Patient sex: M
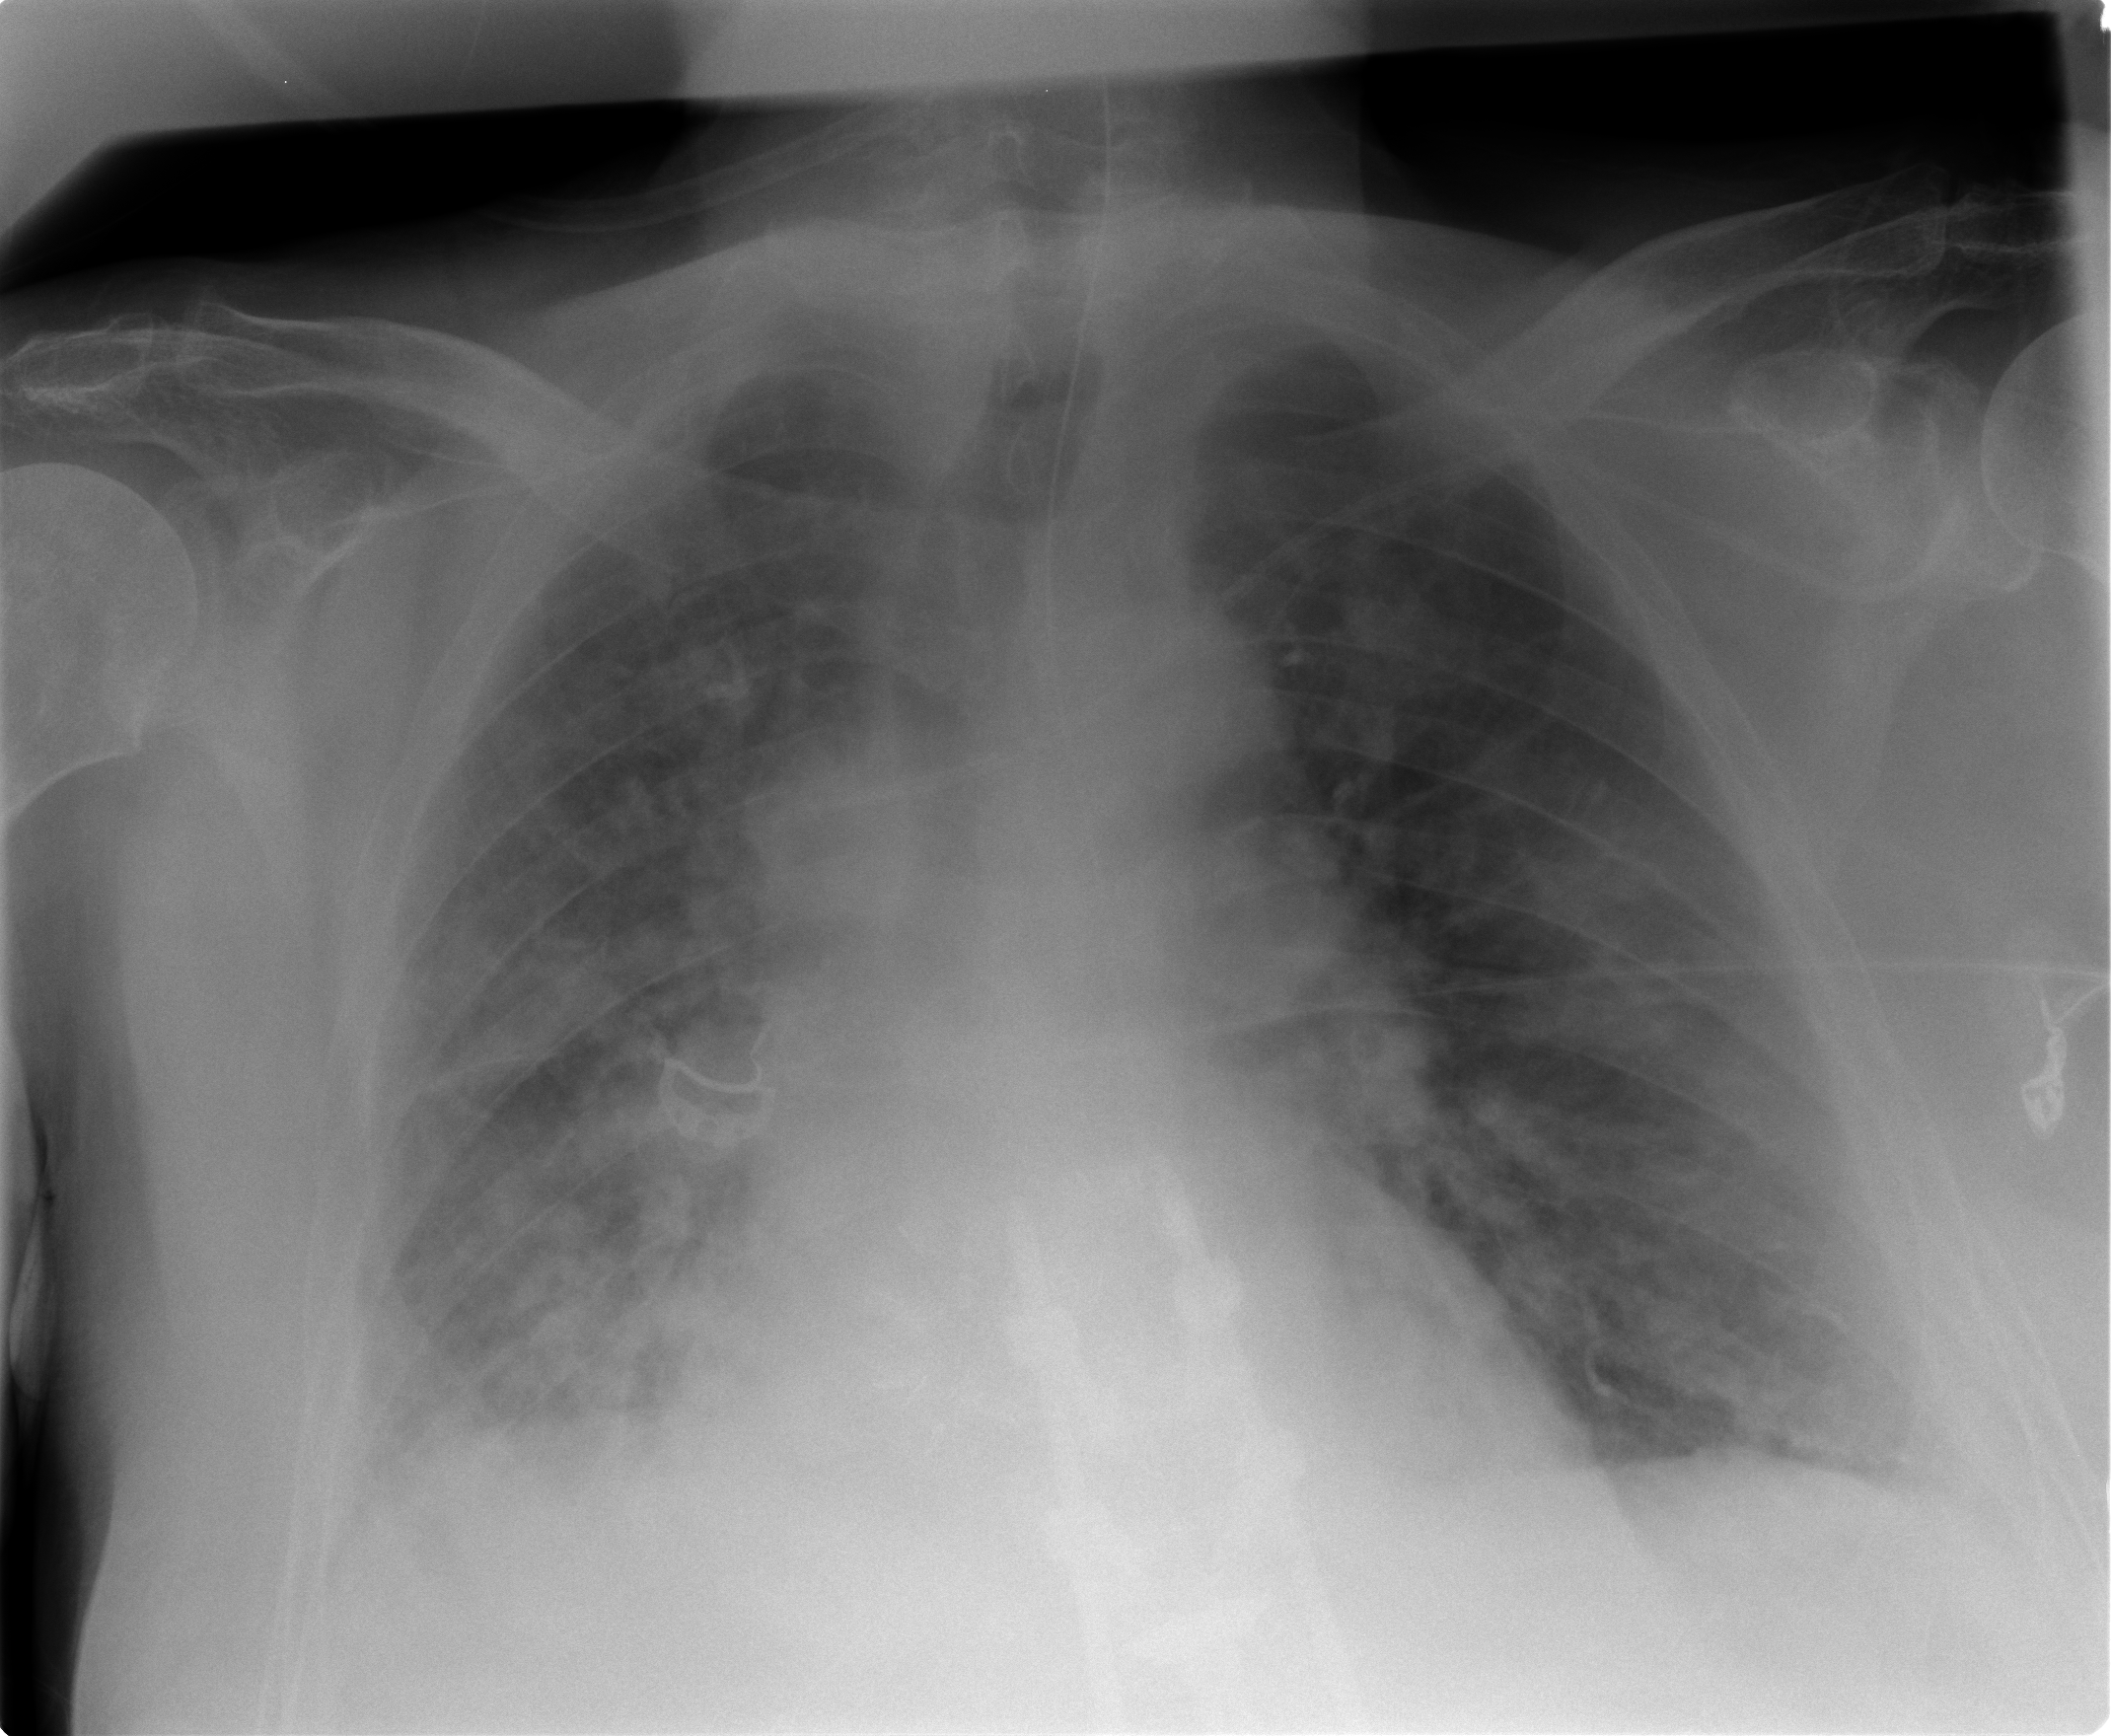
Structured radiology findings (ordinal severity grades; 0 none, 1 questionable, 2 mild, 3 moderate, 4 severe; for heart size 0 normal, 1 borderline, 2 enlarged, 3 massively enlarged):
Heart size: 1
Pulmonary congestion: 2
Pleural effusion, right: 2
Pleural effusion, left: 2
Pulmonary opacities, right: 3
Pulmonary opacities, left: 2
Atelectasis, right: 2
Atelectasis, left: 2